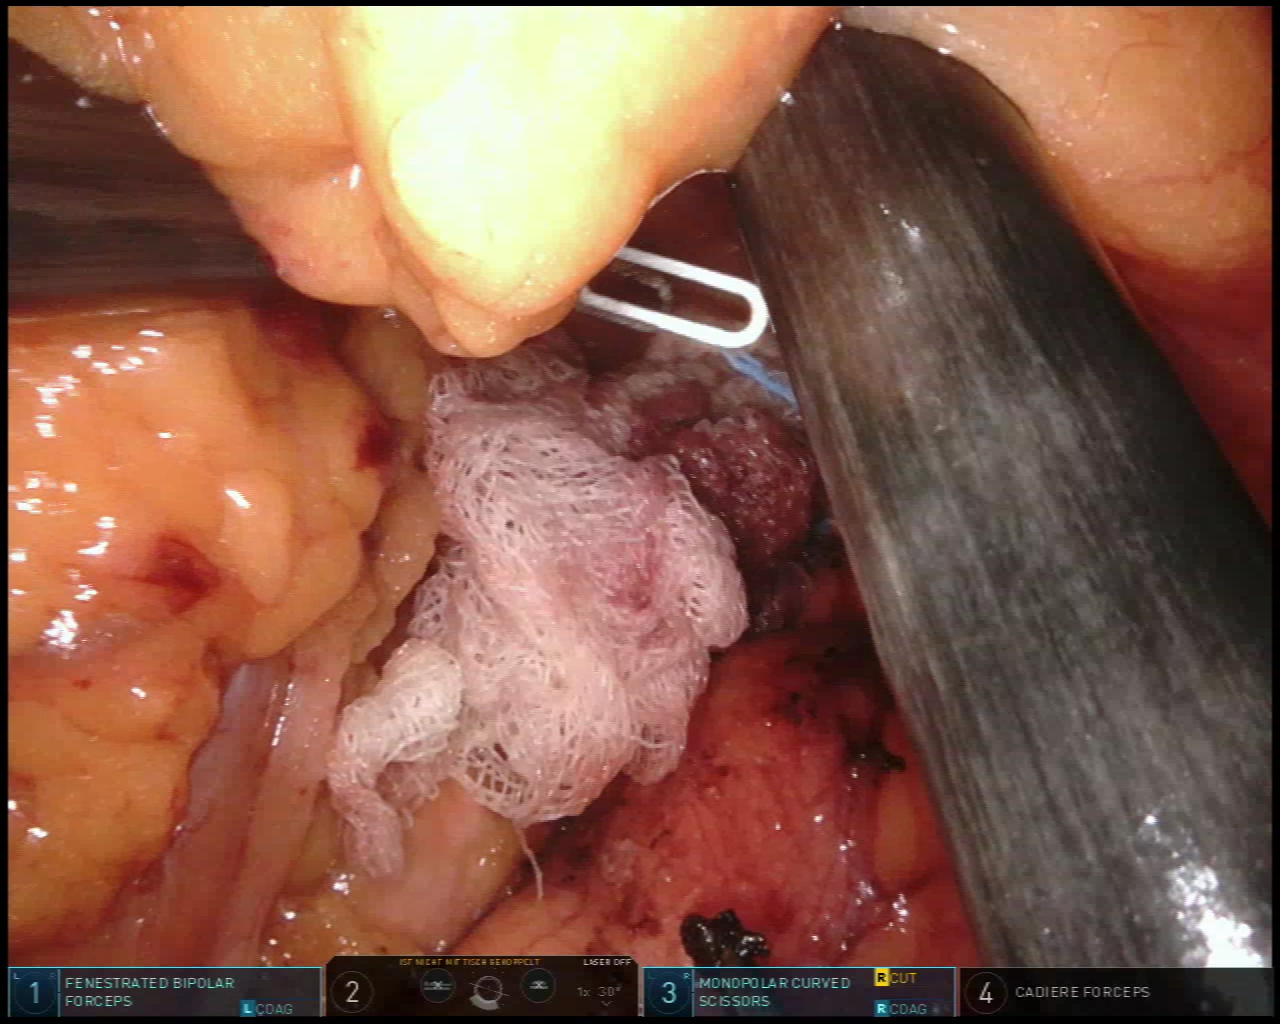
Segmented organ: pancreas
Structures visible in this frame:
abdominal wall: no
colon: no
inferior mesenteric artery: no
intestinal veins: no
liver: no
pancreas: yes
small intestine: no
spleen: no
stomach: no
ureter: no
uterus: no
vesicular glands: no